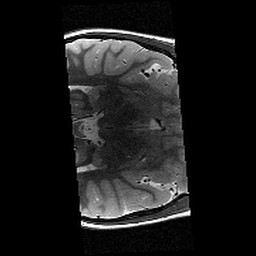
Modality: T2w
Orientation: axial
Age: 9
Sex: male
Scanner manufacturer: siemens
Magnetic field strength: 3 T
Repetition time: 9.23 s
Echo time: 0.067 s